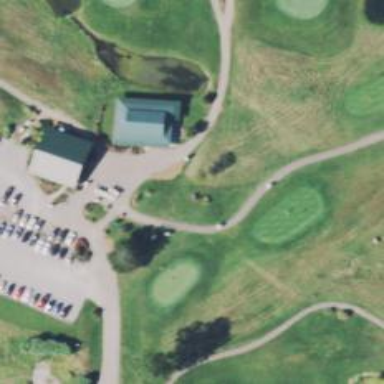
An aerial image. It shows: Path used for both walking and golf.